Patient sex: M
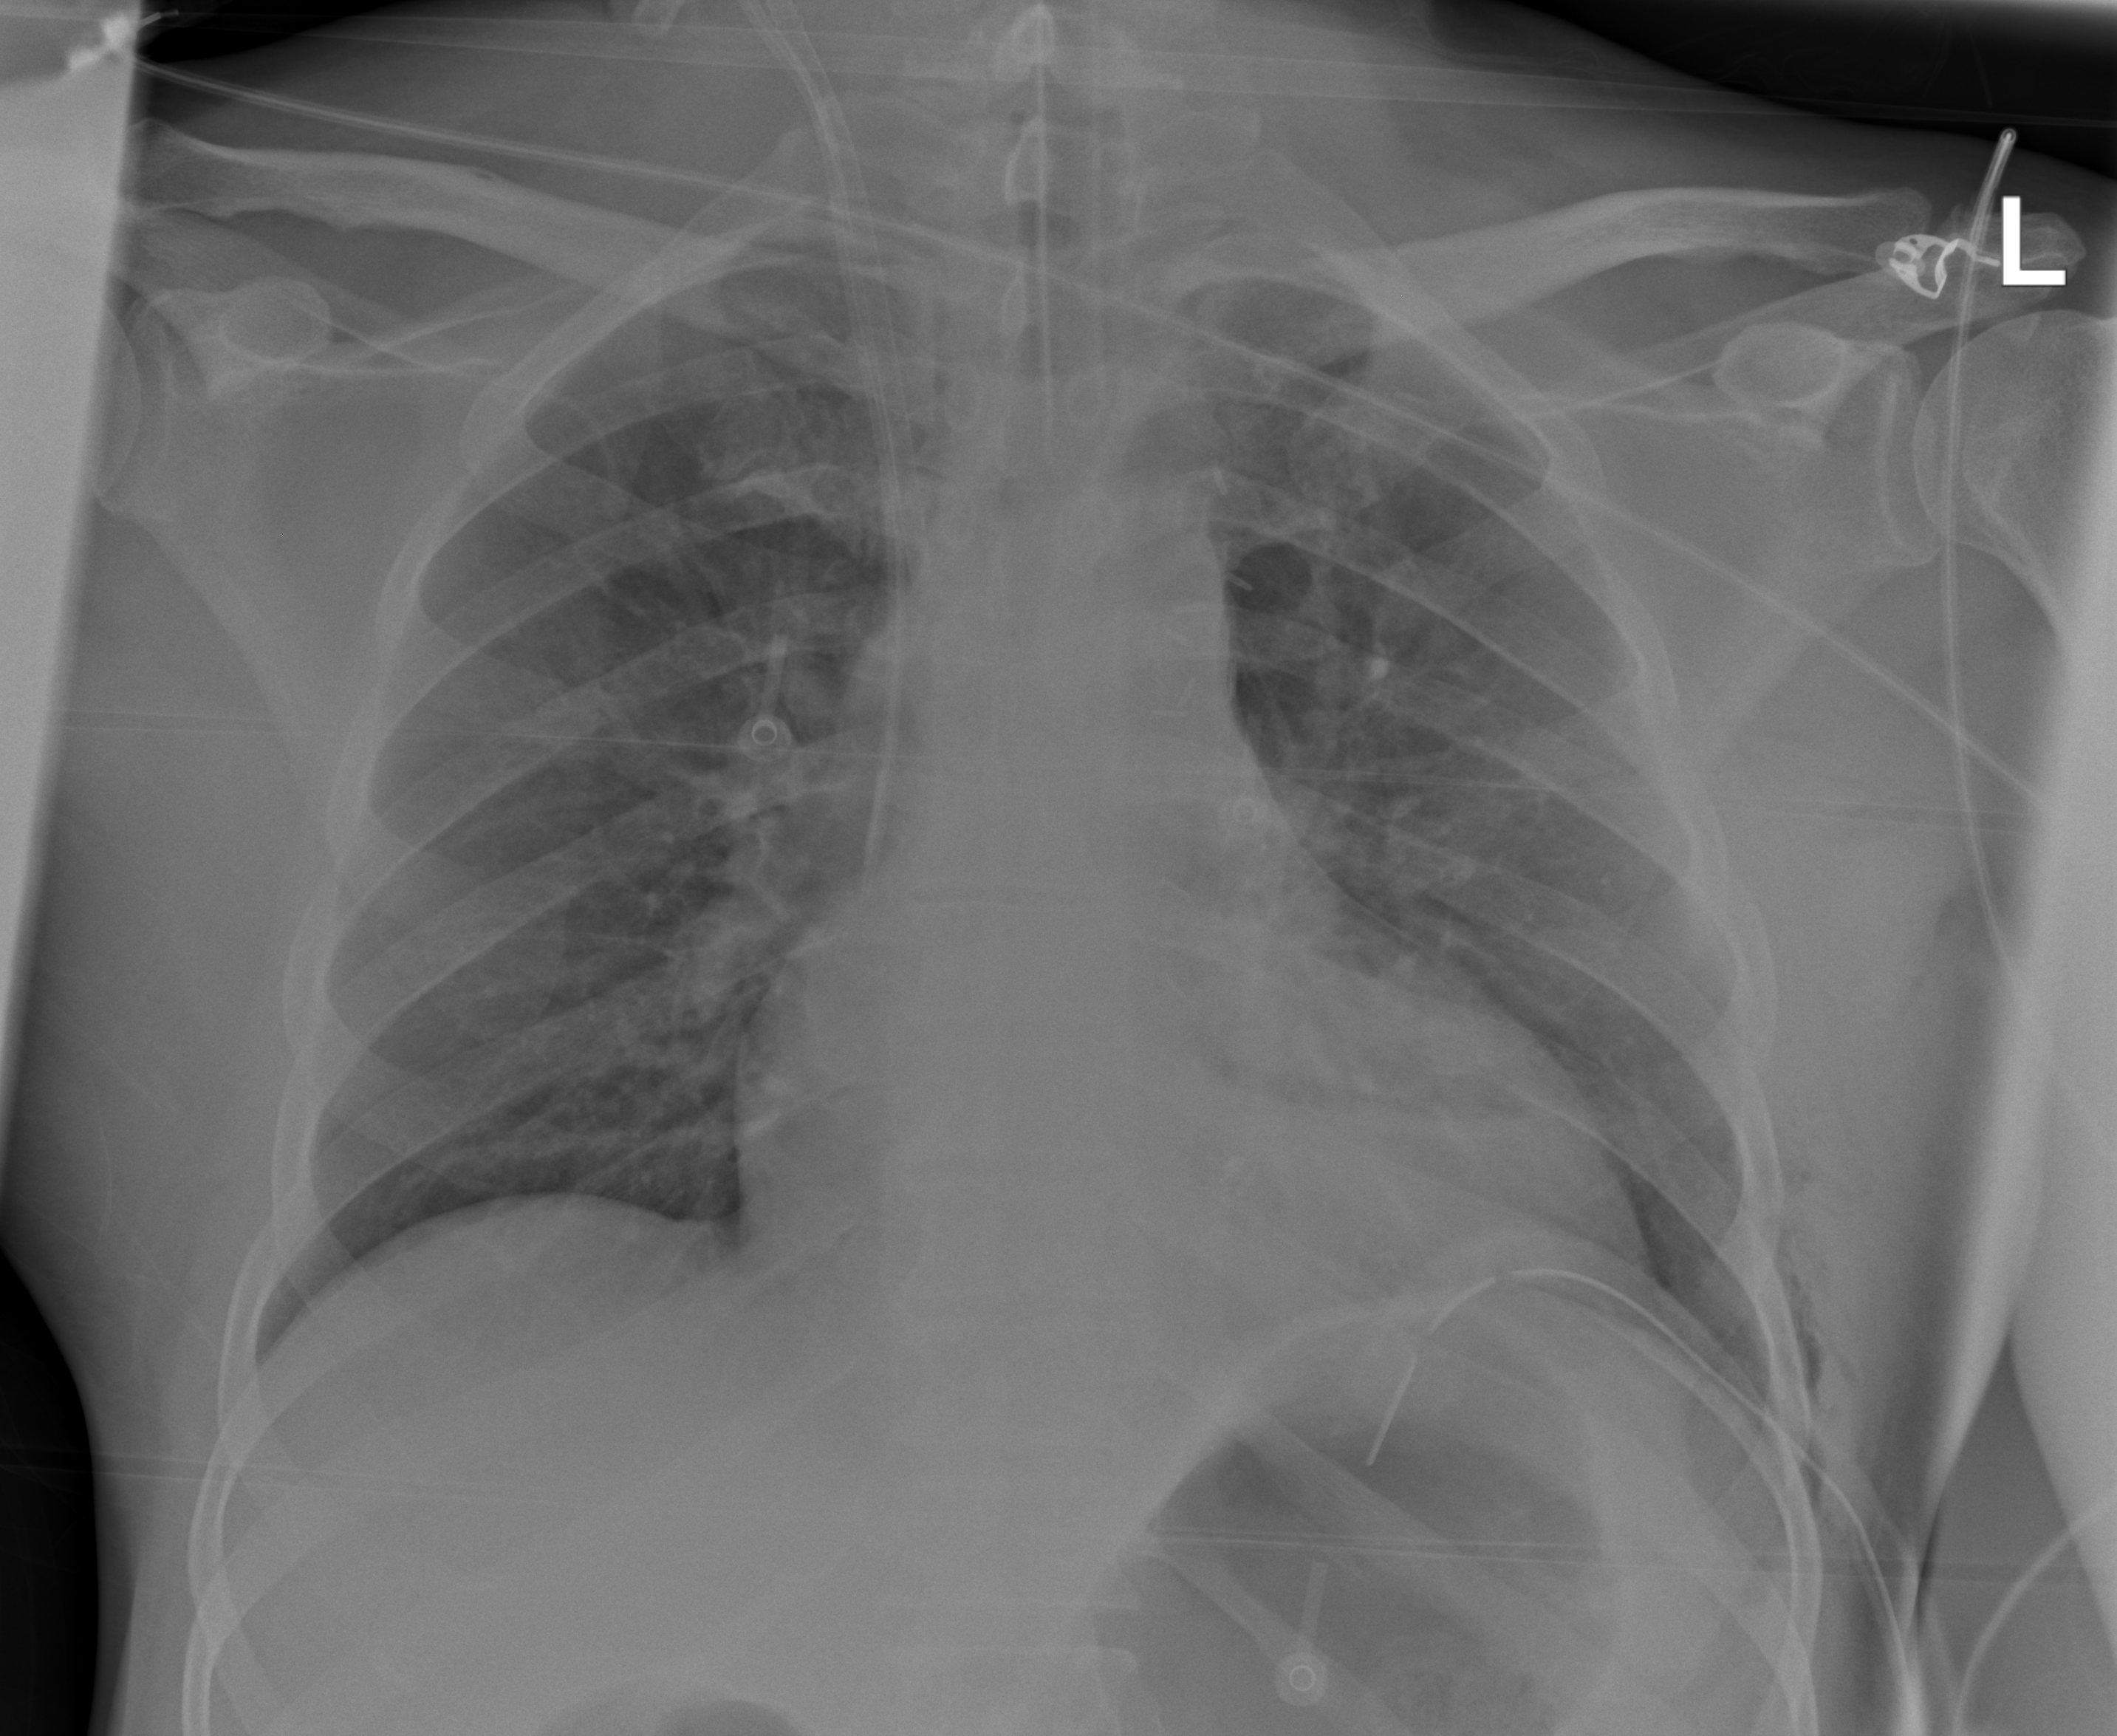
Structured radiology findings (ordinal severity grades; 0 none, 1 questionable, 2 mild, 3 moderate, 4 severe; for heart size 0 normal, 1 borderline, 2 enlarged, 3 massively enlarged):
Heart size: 2
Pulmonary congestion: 2
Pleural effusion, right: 0
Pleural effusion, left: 0
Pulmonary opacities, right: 0
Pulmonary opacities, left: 0
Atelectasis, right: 0
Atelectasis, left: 2